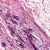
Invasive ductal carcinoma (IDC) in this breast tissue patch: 0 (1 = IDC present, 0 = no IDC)